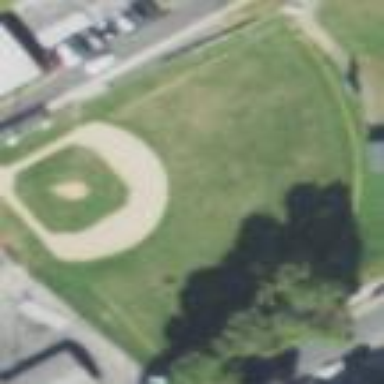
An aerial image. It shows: Baseball pitch for leisure land.